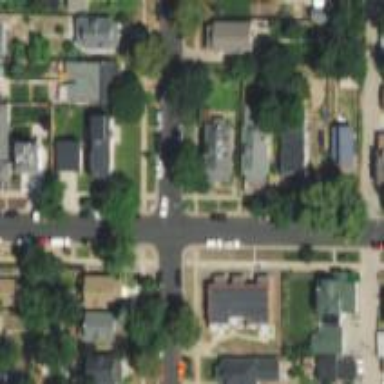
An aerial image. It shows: Residential road with separate sidewalk.